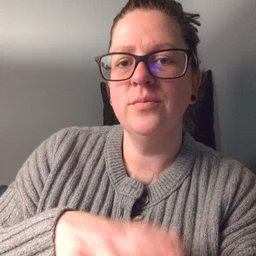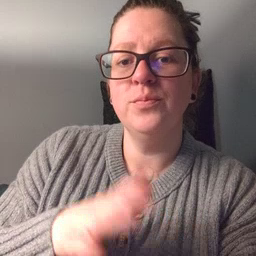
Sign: book